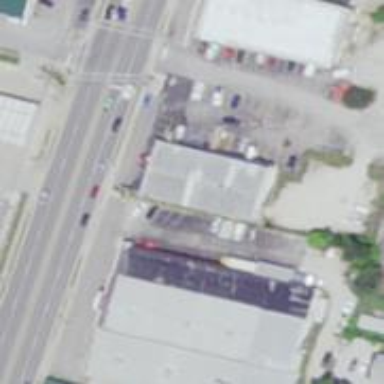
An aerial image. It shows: Building with furniture shop.